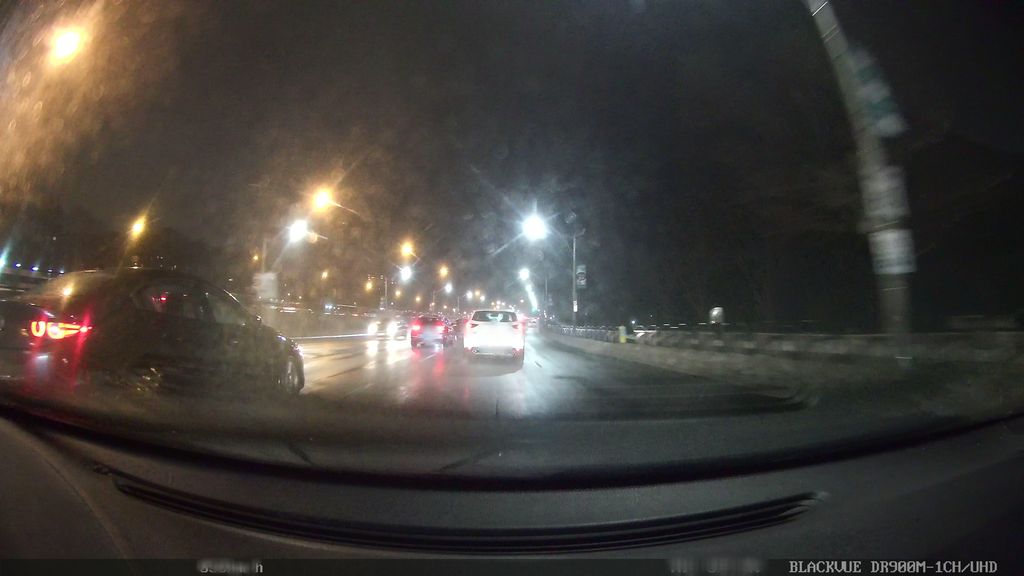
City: toronto